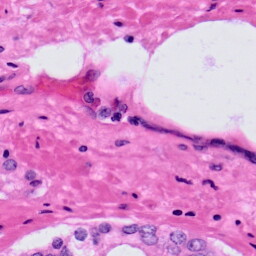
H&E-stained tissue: Prostate